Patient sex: M
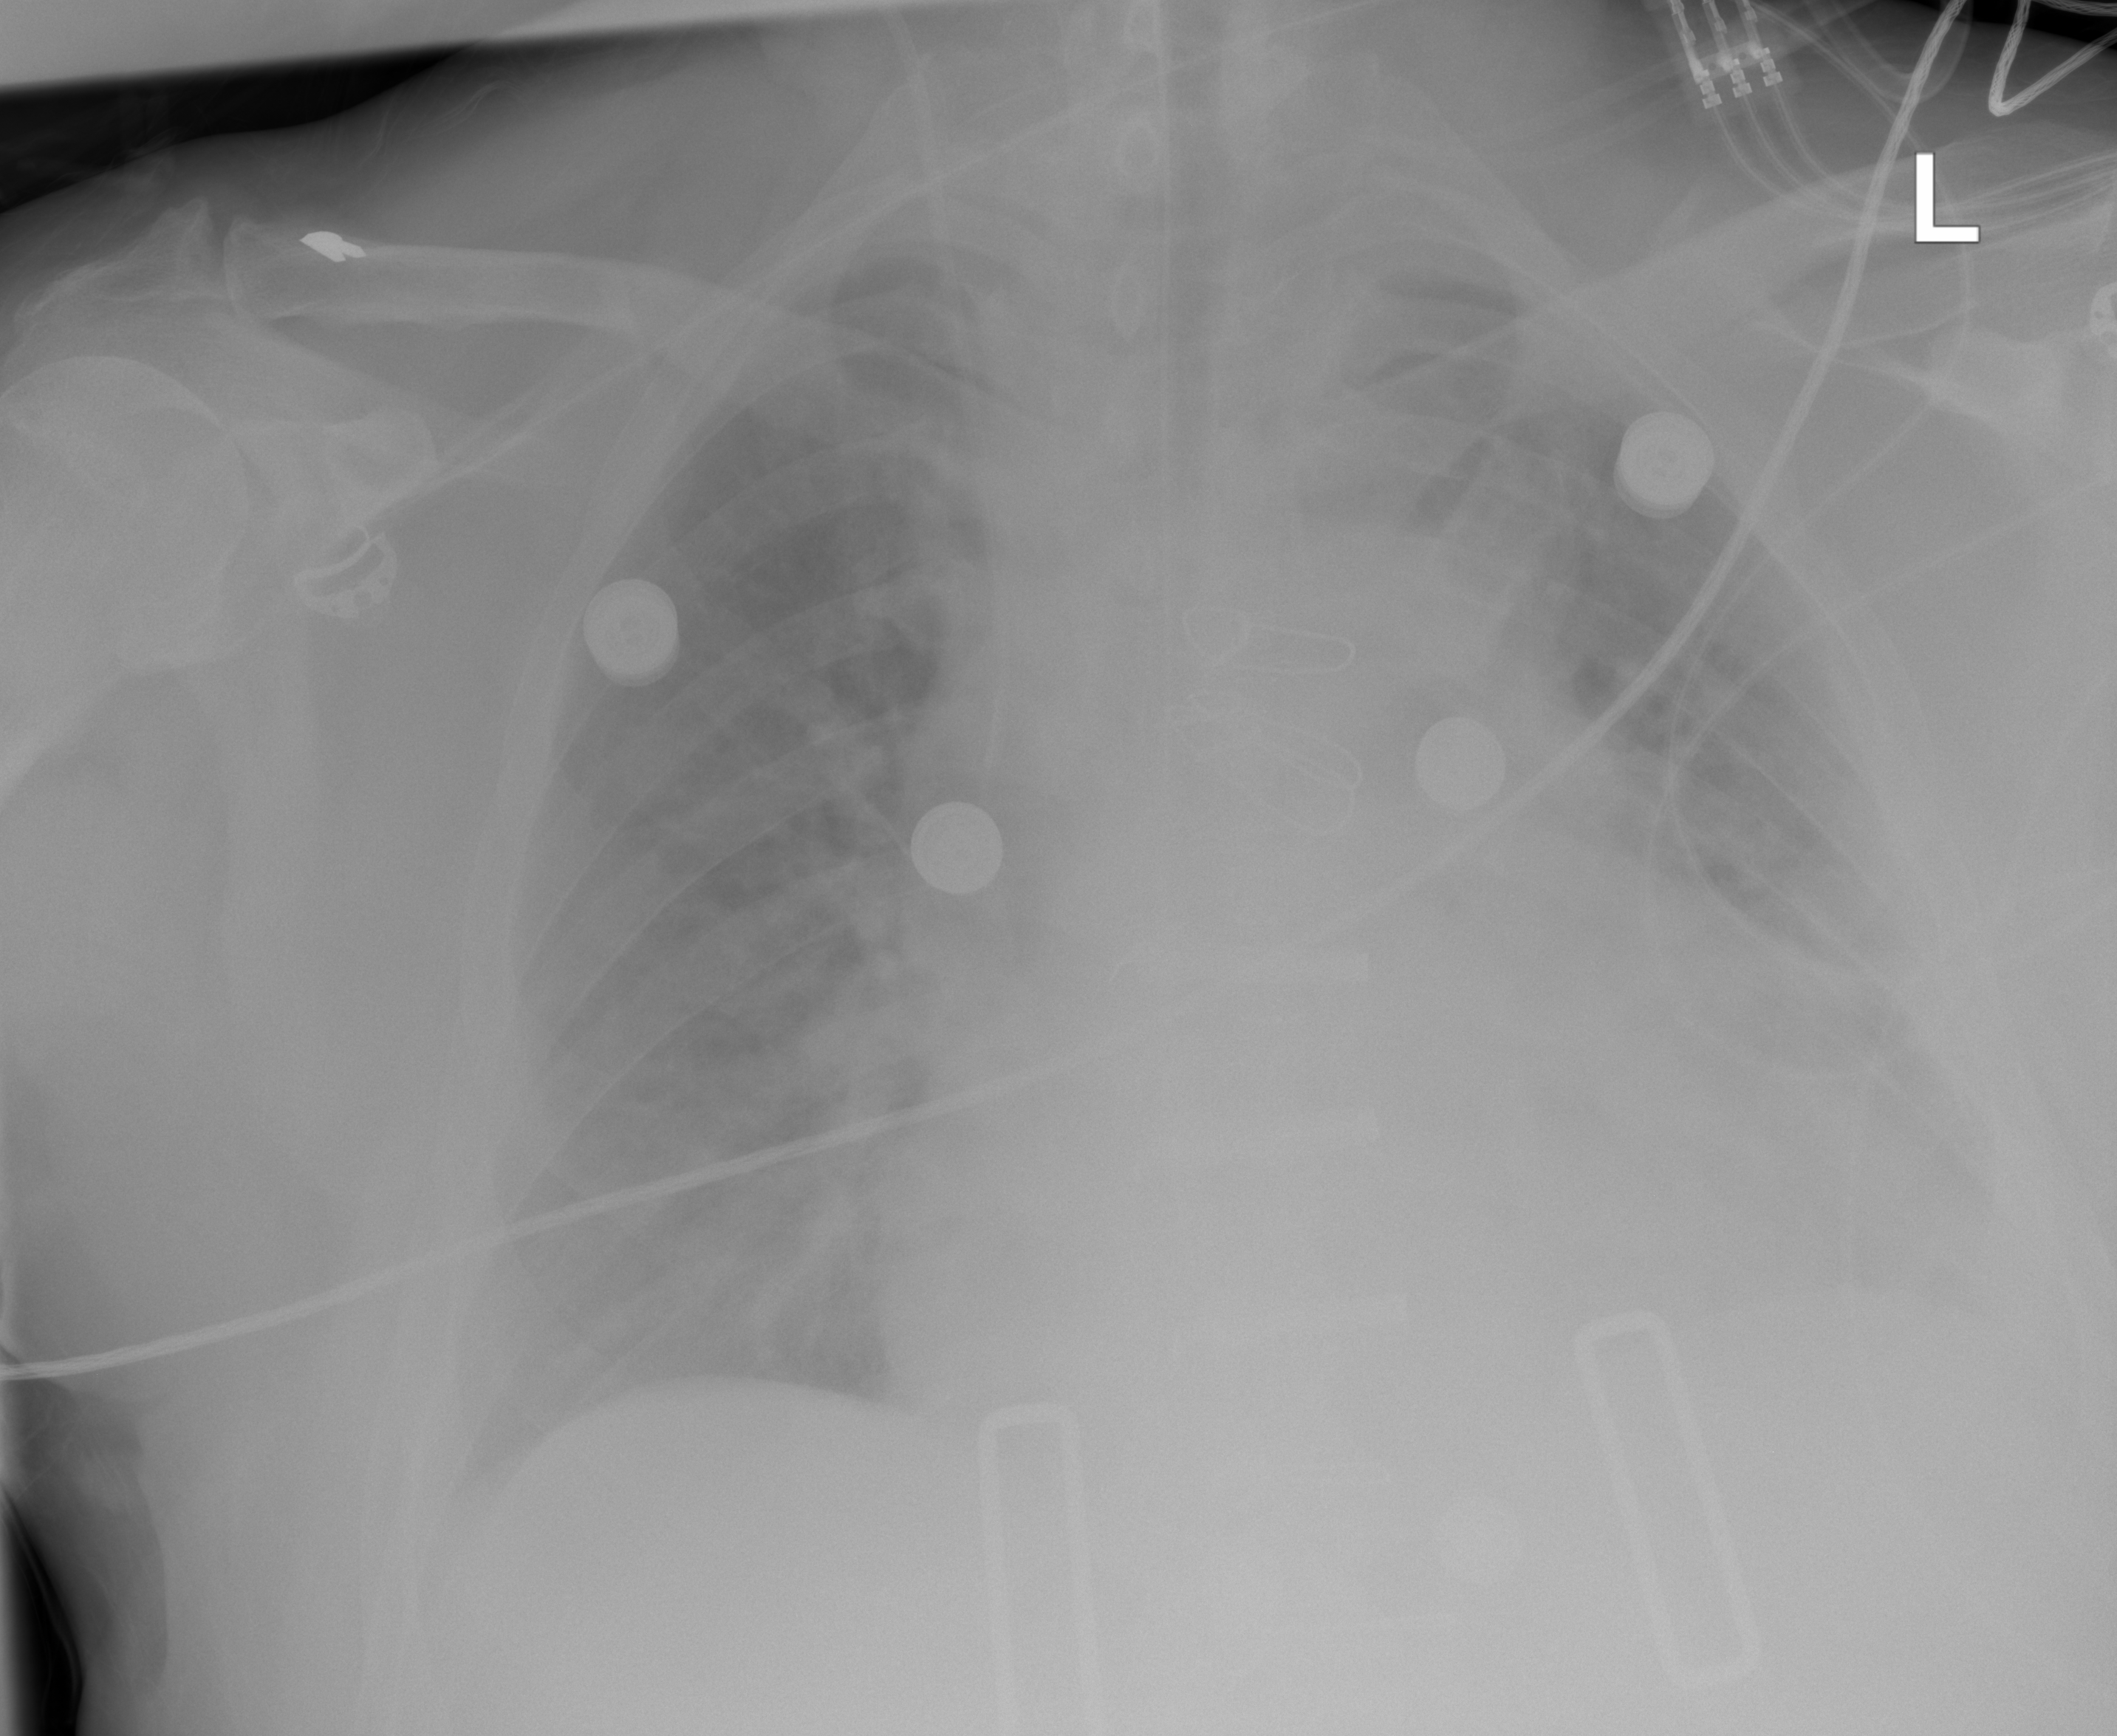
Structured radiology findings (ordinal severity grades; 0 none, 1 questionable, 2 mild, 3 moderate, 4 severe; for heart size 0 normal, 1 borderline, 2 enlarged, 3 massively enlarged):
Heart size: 3
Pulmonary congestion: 0
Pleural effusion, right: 2
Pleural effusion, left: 3
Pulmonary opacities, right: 0
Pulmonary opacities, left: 0
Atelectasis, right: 2
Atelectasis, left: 2